Field crop: tomato
Growth stage: 2
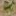
Species: solanum